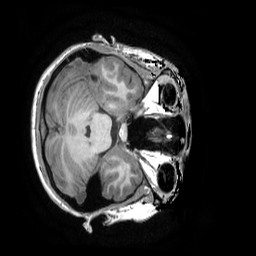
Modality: T1w
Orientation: axial
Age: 19
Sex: female
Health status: healthy
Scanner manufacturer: ge